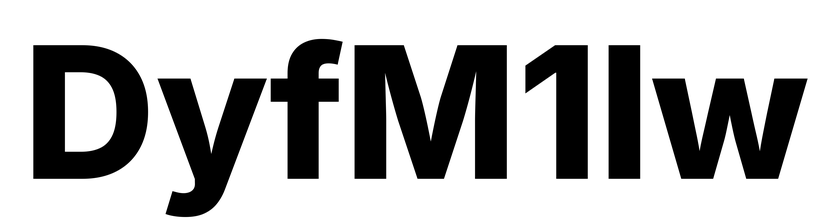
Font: Inter_ExtraBold